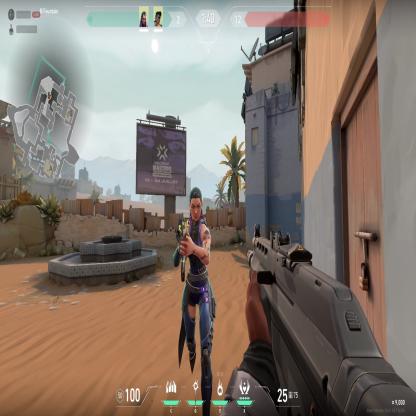
Label: teammate